Question: I created a controller for "products" to be added into my app that is utilizing the Refinery CMS.
Hhere is the code for the page in 'show.html.erb'
'''
<div>
<h3>Feedback Sought</h3>
<p>
<%=raw @product.description %>
</p>
</div>
'''
But this is what is actually produced in the live page.

For the meantime I can implement a digsuting hack of removing the margin by targeting the element, like
'''
.productFeedbackDescription p { margin: 0; }
'''
and then doing inline css along the lines of
'''
<p style="margin-bottom: 12px;">
<%=raw @product.description %>
</p>
'''
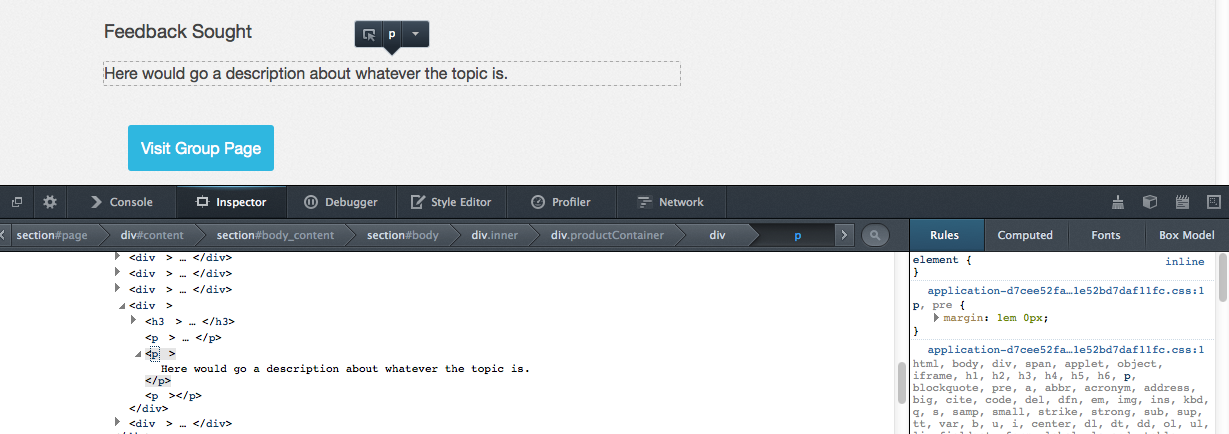
Answer: By default Refinery adds '<p>' tags in the template.
And by default, using the WYSIWYG editor also adds '<p>' tags. So I manually removed the '<p>' tags from the template.
For reference, this was the default code generated by refinery when I create the controller
'''
<section>
<h1>Product Summary</h1>
<p>
<%=raw @product.product %>
</p>
</section>
'''
Now my code is
'''
<div>
<h3>Product Summary</h3>
<%=raw @product.product %>
</div>
'''
Here is a screenshot of the code now generated as live in page.